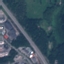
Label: Highway